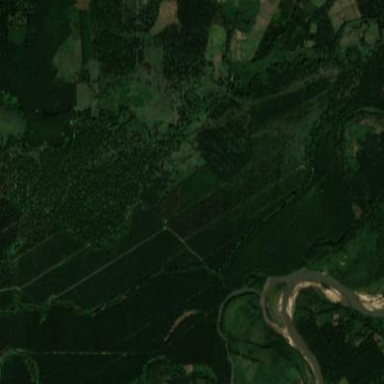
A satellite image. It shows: Orchard filled with oil palms.